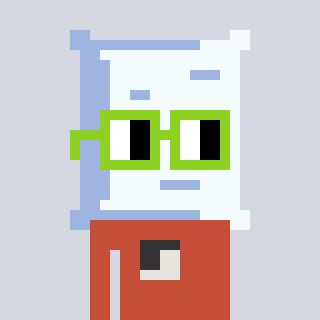
a pixel art character with square light green glasses, a pillow-shaped head and a rust-colored body on a cool background